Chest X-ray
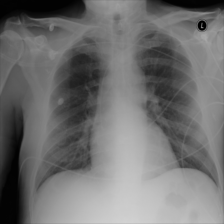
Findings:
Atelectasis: negative
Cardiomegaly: negative
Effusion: negative
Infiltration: negative
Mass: negative
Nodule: negative
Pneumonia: negative
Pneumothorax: negative
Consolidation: negative
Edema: negative
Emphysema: negative
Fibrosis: negative
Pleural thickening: negative
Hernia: negative